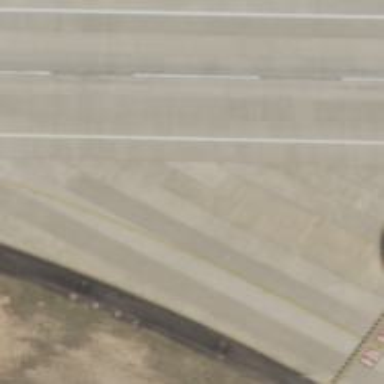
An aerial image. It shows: Image of taxiway at airport.